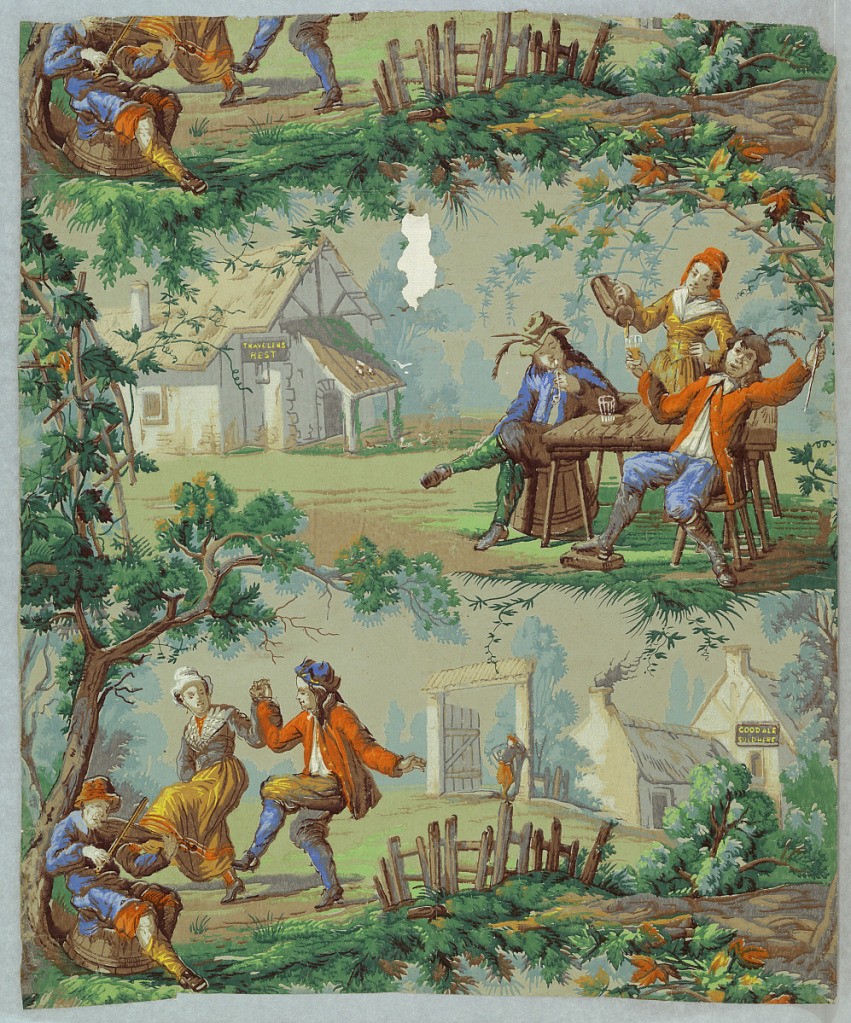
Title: Sidewall
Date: ca. 1840
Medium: Block-printed paper
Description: Vertical rectangle, giving slightly more than one repeat of paper. Figured medallions, one of seated fiddler with man and woman dancing; in background house with a sign: Good Ale Sold Here. Alternate medallion shows two men at a table with woman pouring ale into the glass of one; in background, house with a sign: Travelers Rest.